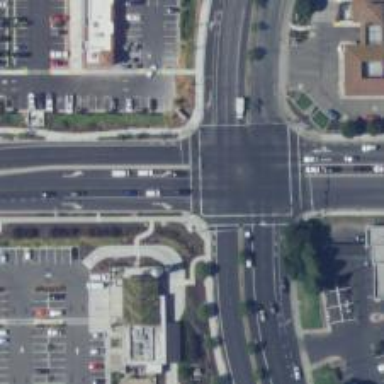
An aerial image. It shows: Marked crossing on the road.